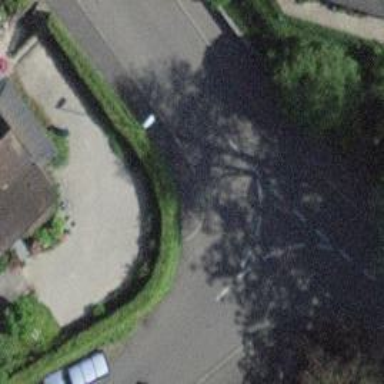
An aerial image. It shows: Kerb barrier.